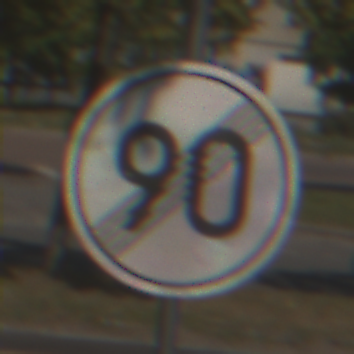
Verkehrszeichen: EndeGeschwindigkeit90
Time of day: Midday
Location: Outdoor (Urban)
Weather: Clear
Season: NotSpecified
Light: Natural